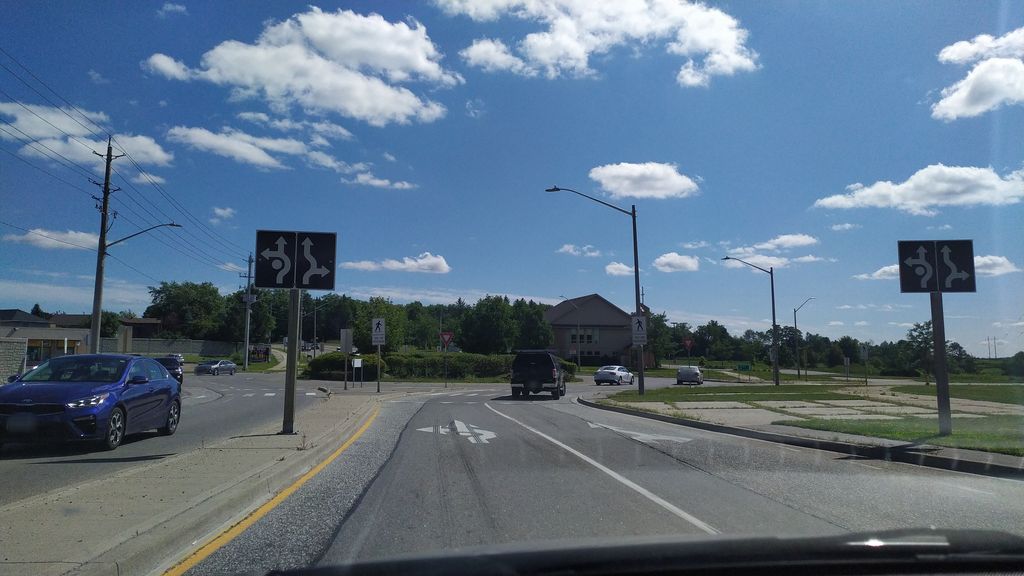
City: kitchener-waterloo